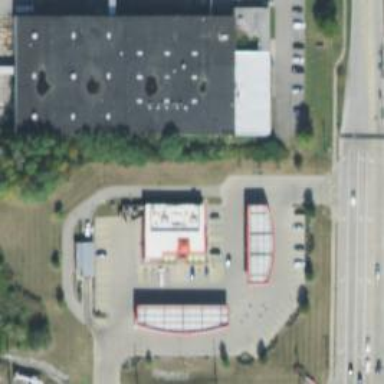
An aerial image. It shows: Convenience shop.